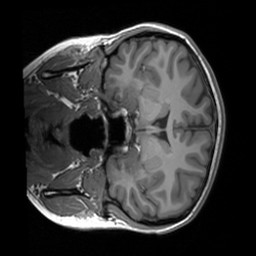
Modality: T1w
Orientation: coronal
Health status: healthy
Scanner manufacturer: siemens
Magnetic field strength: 3 T
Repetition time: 1.9 s
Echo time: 0.00226 s